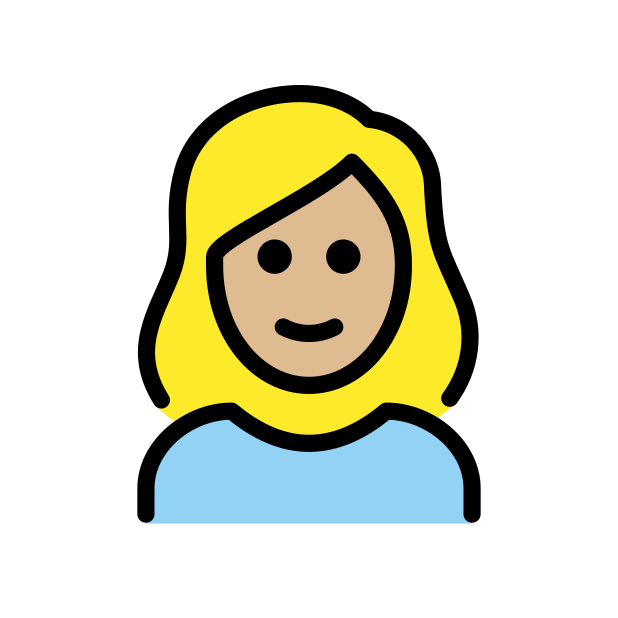
woman: medium-light skin tone, blond hair